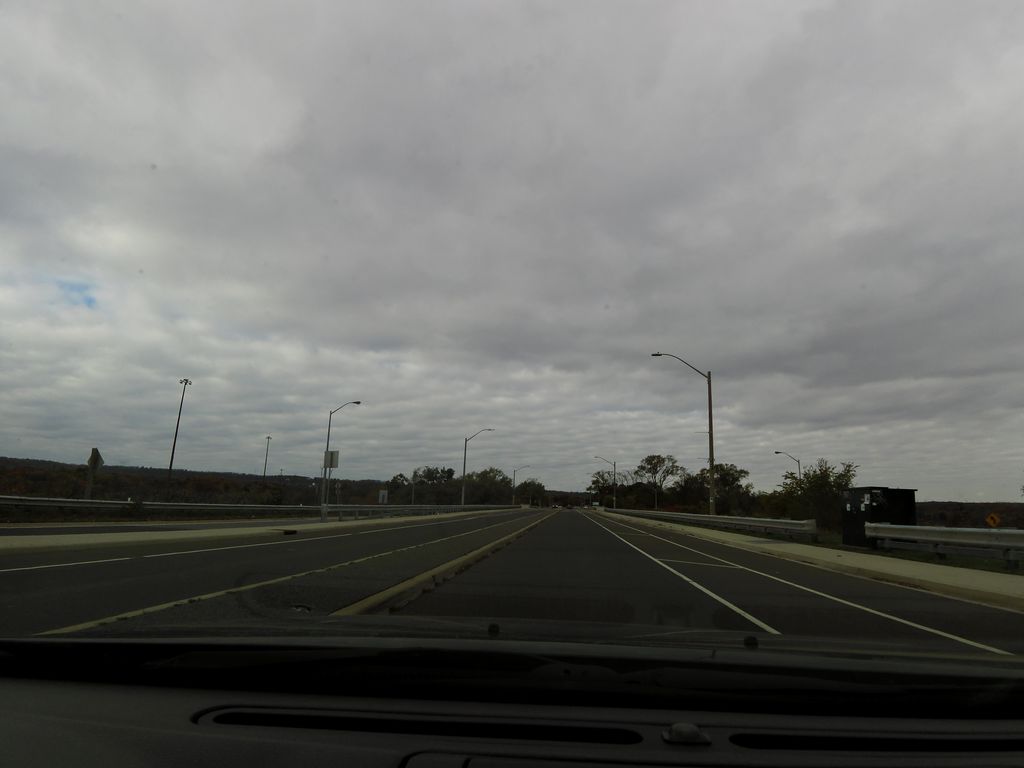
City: hamilton